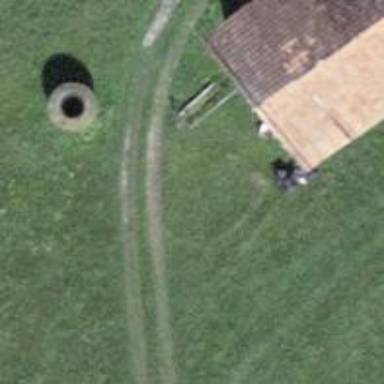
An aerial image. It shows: Unpaved path.